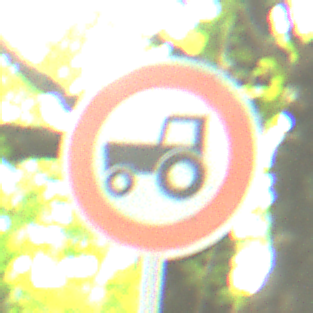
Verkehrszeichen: VerbotKraftfahrzeugeZuegeNichtSchneller25
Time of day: MorningAfternoon
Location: Outdoor (RoadRail)
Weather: Clear
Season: NotSpecified
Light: Natural